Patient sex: F
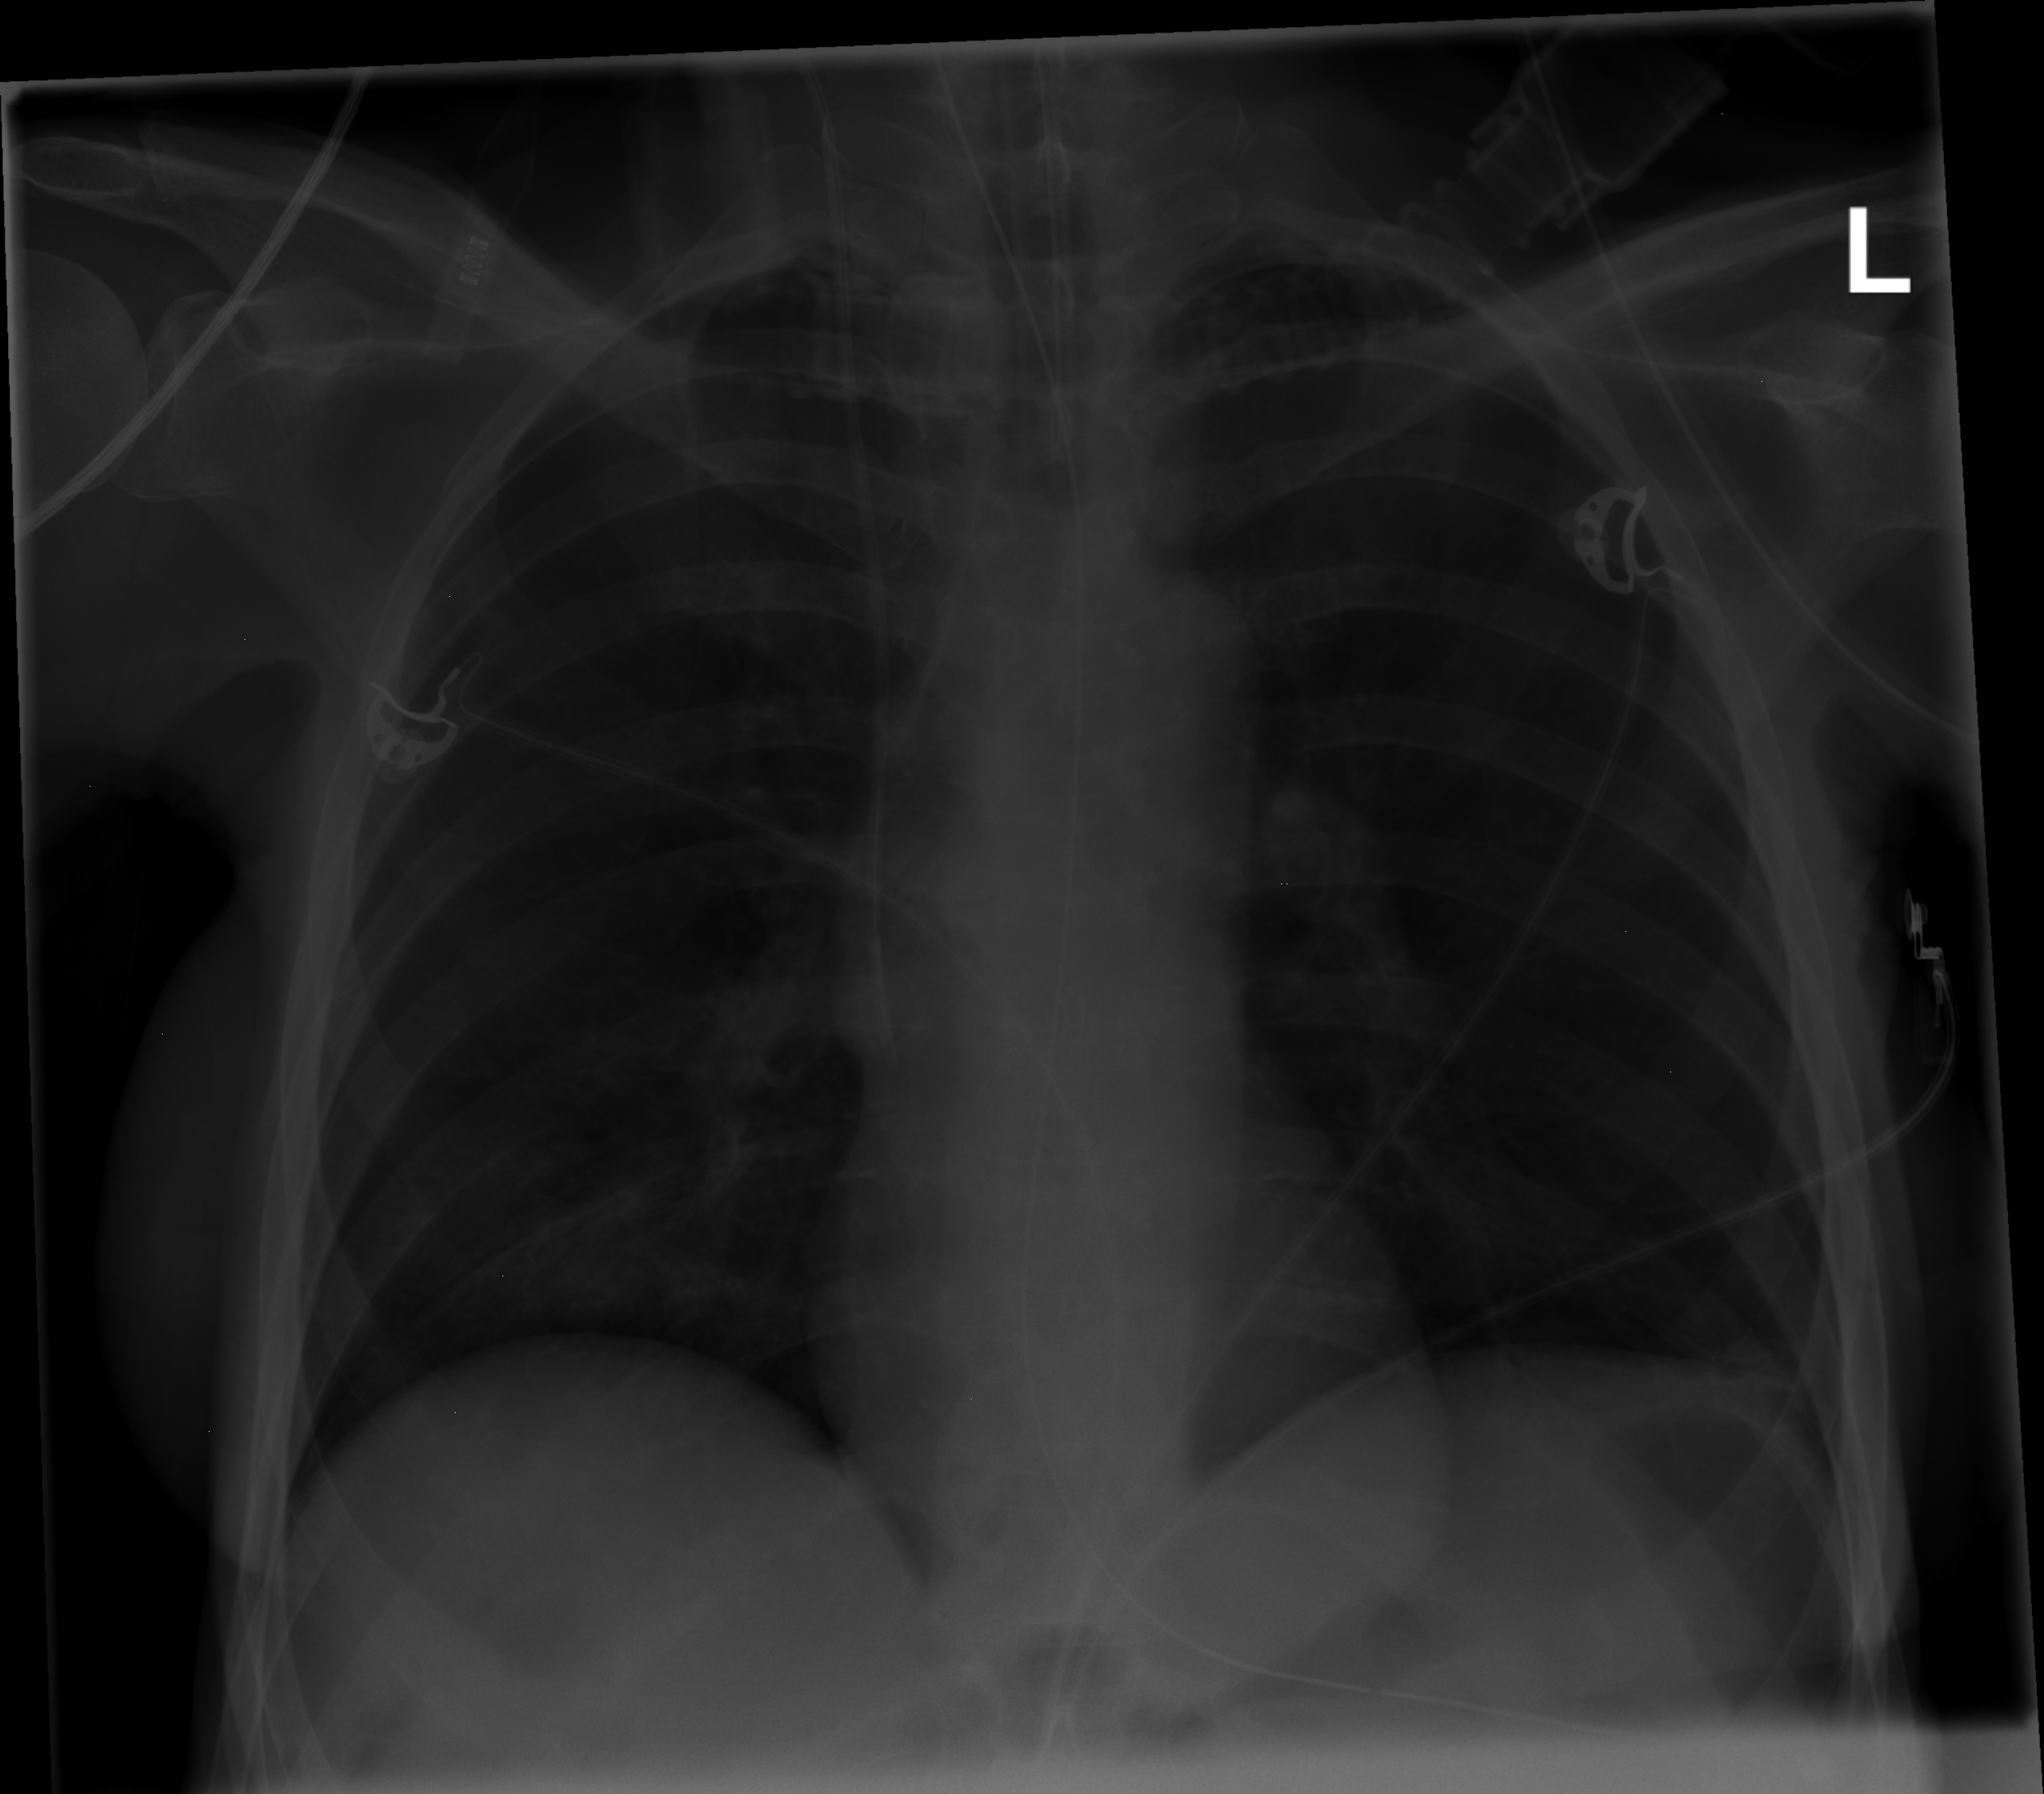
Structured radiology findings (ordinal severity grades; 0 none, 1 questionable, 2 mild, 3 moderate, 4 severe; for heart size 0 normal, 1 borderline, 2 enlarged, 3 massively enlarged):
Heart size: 0
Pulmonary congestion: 0
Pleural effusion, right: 0
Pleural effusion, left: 0
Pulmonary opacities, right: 1
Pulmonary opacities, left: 0
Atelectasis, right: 0
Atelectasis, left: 0